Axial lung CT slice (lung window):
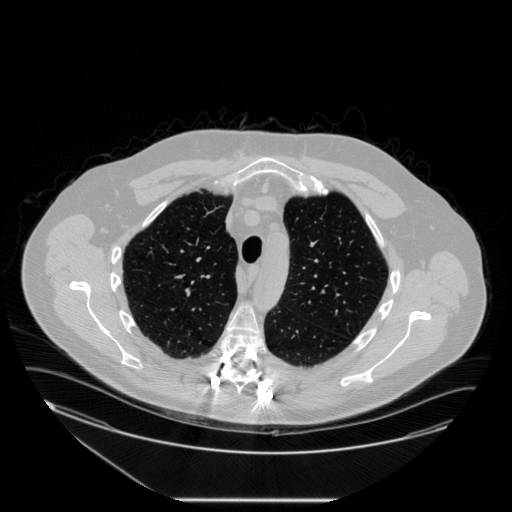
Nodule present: no